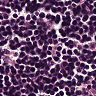
Metastatic tissue present: no